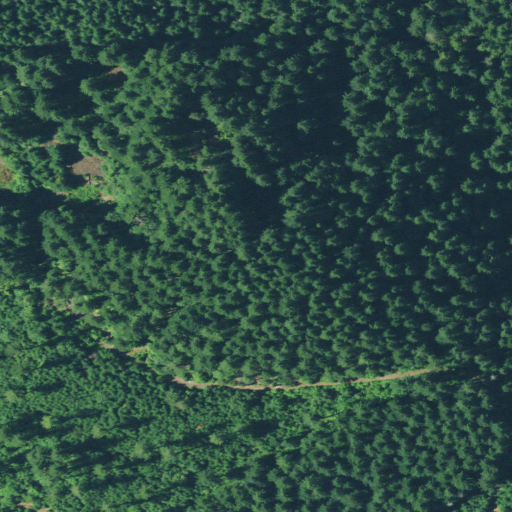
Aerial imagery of mountain in Oregon named Winberry Mountain containing only evergreen forest